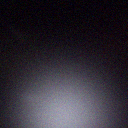
Screen state: off